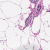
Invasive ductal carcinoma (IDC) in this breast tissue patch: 0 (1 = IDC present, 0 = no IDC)